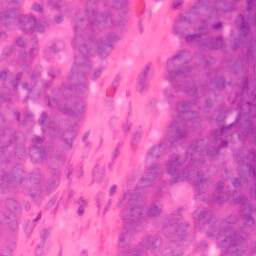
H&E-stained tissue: Colon